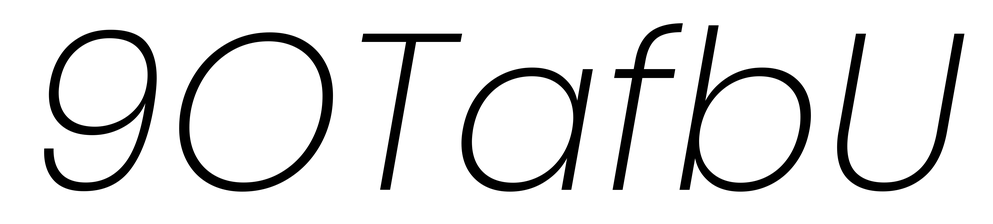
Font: Poppins-ExtraLightItalic